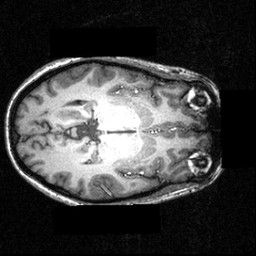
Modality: T1w
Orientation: axial
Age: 26
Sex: female
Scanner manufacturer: siemens
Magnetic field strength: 3.951 T
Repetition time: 1.5 s
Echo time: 0.00335 s